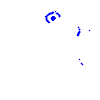
Particle: pion